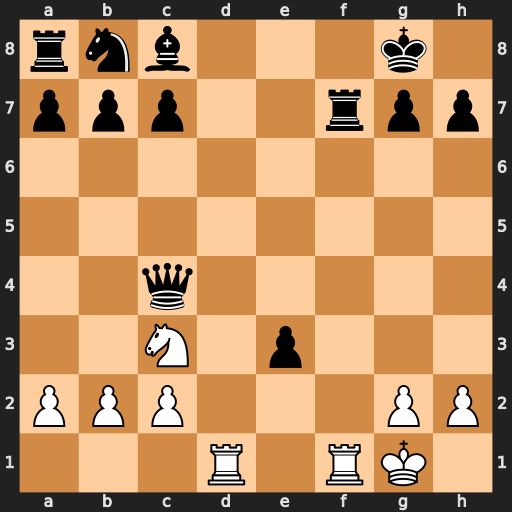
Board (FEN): rnb3k1/ppp2rpp/8/8/2q5/2N1p3/PPP3PP/3R1RK1
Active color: w
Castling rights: -
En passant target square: -
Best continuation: Rd8+ Rf8 Rfxf8#